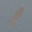
Label: 1